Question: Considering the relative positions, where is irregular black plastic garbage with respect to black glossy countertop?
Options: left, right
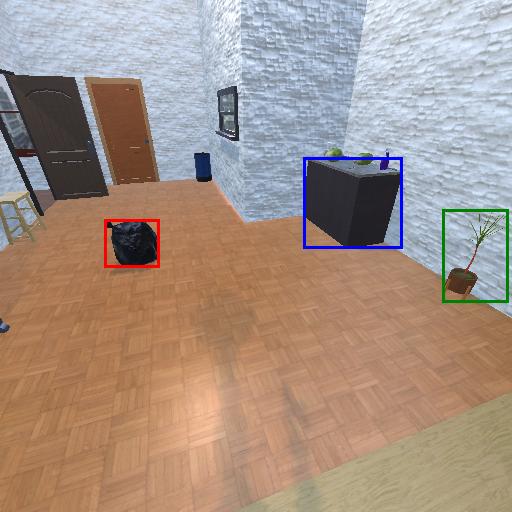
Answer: left